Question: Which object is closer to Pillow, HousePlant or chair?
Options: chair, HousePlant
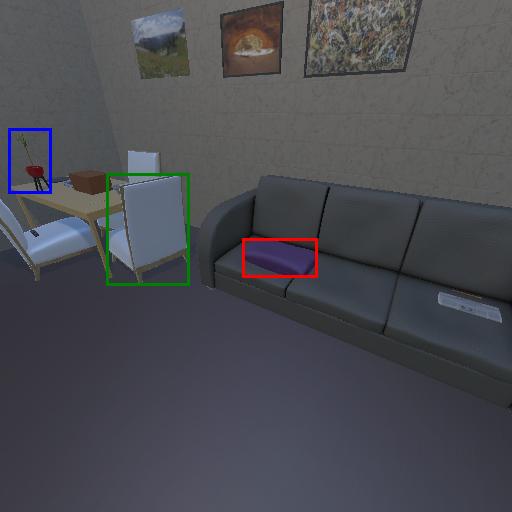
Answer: chair